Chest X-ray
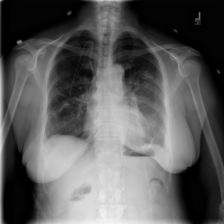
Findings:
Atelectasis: negative
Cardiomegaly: negative
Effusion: negative
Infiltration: negative
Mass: negative
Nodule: negative
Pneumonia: negative
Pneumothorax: negative
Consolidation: negative
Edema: negative
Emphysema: negative
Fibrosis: negative
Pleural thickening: negative
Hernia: negative